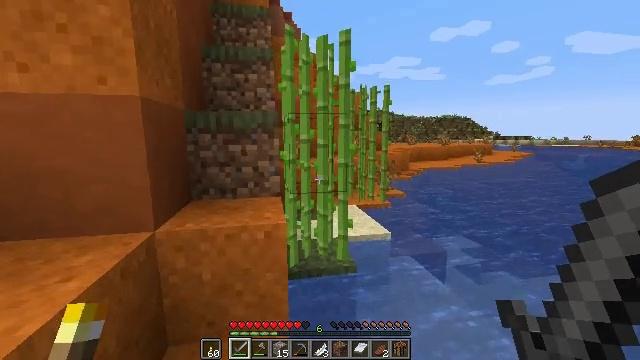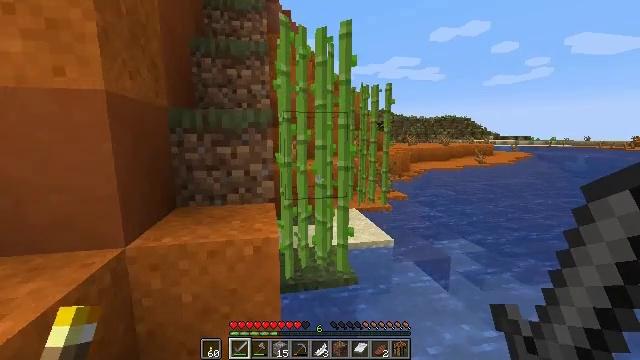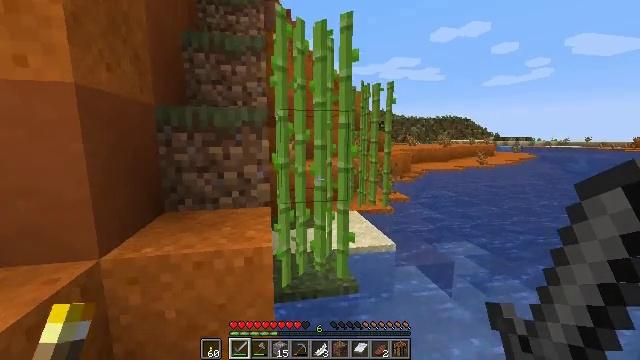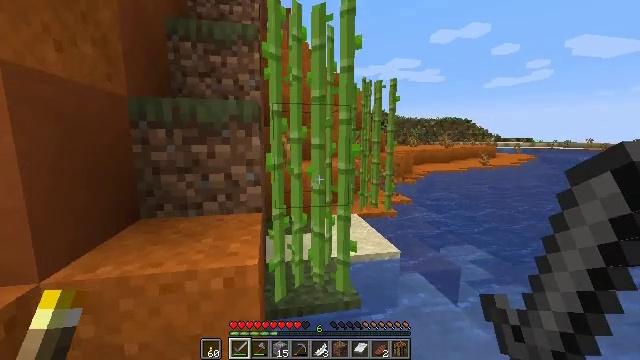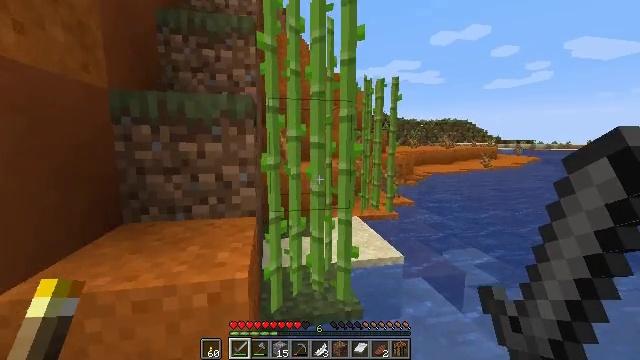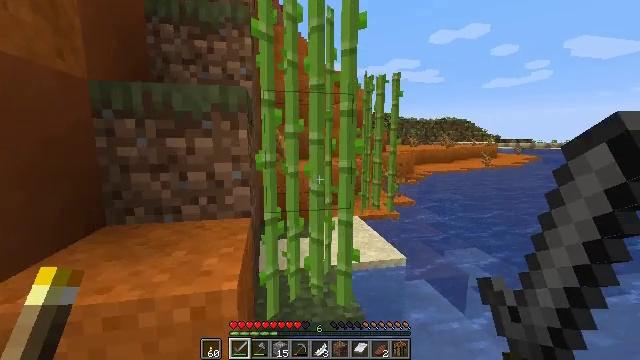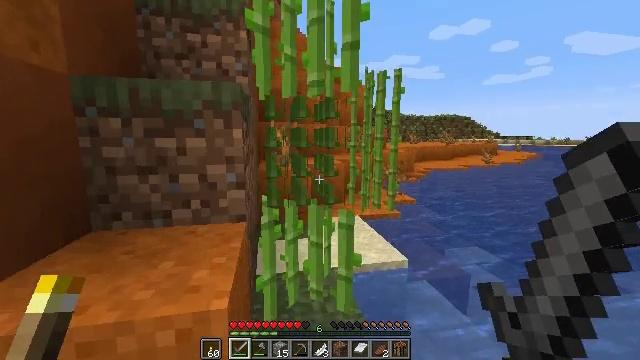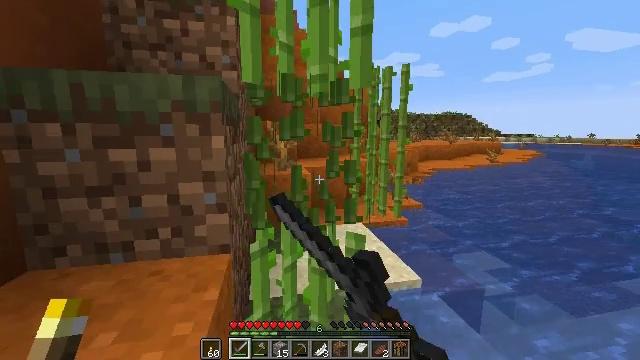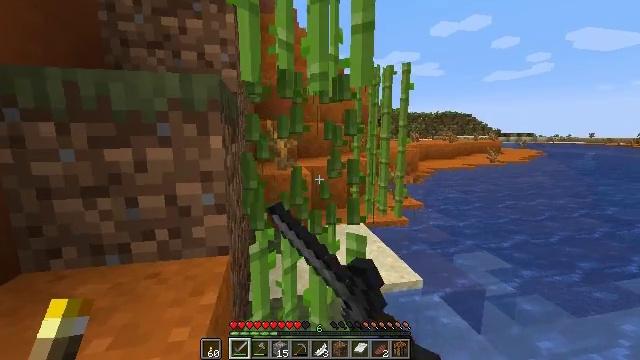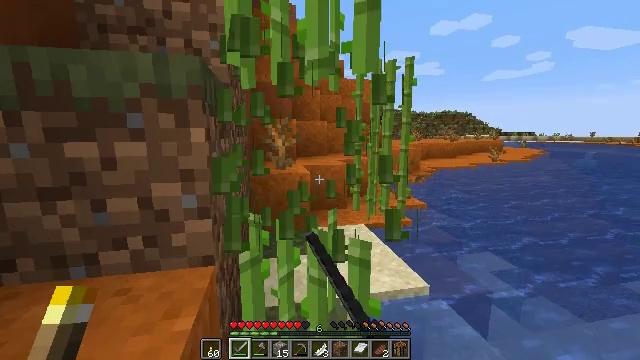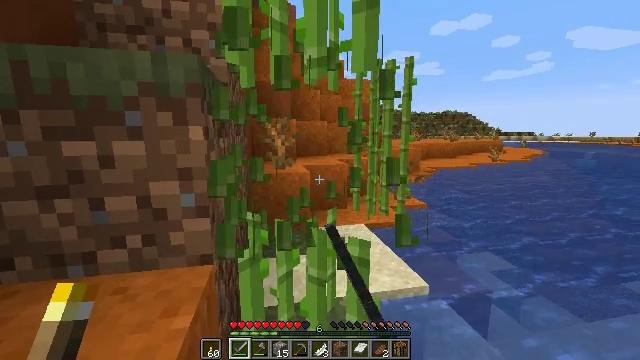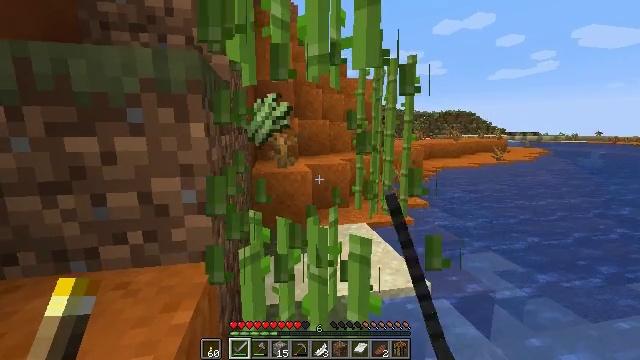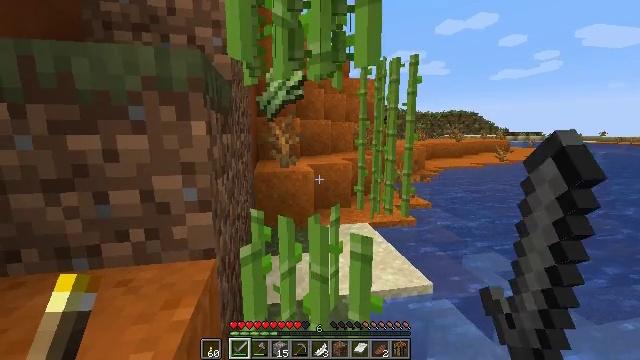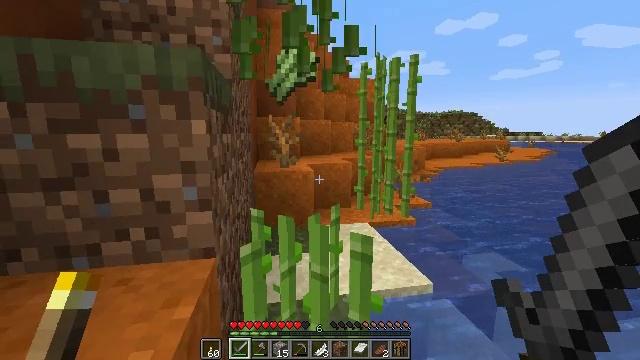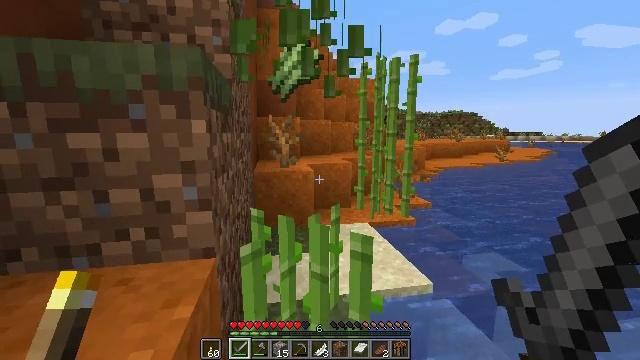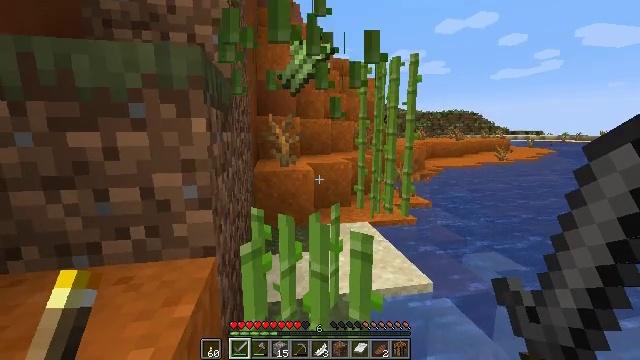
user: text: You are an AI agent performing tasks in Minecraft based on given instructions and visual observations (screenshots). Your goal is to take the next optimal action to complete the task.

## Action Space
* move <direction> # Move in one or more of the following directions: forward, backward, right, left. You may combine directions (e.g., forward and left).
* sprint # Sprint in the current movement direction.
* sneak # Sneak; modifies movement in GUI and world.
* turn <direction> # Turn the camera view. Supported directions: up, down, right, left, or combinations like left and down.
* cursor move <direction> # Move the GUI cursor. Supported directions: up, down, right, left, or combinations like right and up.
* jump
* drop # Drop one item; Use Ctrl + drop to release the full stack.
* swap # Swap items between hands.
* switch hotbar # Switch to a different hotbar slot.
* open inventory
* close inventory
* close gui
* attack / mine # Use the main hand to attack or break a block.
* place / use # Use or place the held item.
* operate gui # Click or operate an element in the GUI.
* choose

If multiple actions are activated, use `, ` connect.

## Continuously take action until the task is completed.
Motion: motion action
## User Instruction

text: Mine the sugar cane near rivers.
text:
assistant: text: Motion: move forward
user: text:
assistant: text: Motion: move forward
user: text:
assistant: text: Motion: move forward
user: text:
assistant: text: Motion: move forward
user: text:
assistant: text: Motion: move forward
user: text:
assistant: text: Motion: move forward, attack / mine
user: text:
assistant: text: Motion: move forward, attack / mine
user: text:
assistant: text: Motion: move forward, attack / mine
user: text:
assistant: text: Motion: no_op
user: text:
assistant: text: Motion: no_op
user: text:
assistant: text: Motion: no_op
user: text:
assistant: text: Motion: no_op
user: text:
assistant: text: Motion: no_op
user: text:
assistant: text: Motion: no_op
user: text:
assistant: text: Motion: no_op
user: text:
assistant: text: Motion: move forward
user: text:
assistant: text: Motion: move forward
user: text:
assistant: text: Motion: move forward
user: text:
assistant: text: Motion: move forward
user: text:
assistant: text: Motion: move forward
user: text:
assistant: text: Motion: move forward
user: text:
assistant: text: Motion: move forward
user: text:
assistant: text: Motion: move forward
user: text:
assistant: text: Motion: move forward, jump
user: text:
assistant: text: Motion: move forward, jump
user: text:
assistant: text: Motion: move forward, jump
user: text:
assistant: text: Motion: move forward, jump
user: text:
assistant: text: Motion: move forward, jump
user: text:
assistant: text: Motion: move forward, jump
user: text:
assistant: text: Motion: move forward, jump